Interaction volume radius: 10 \u00c5
Interaction volume height: 15 \u00c5
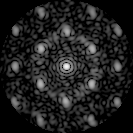
Disorder parameter: 0.4542